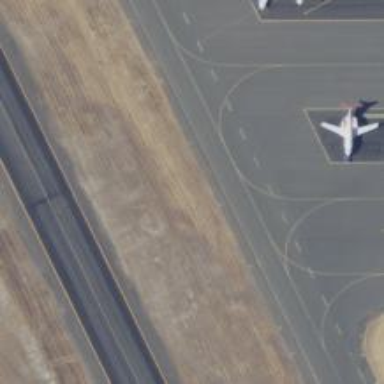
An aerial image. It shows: Taxiway at the airport with asphalt surface.